Question: I am trying to add 1 column to my mode.cto file. Once I added and apply the following commands, I was not able to see previous data:
'''
composer archive create -t dir -n .
composer network install -a hash-health\@0.0.3.bna -c peerAdmin@hlfv1
composer network upgrade -c peerAdmin@hlfv1 -n hash-health -V 0.0.3
'''
But, I noticed every time there is a new docker instance running.

I want to see my old data.
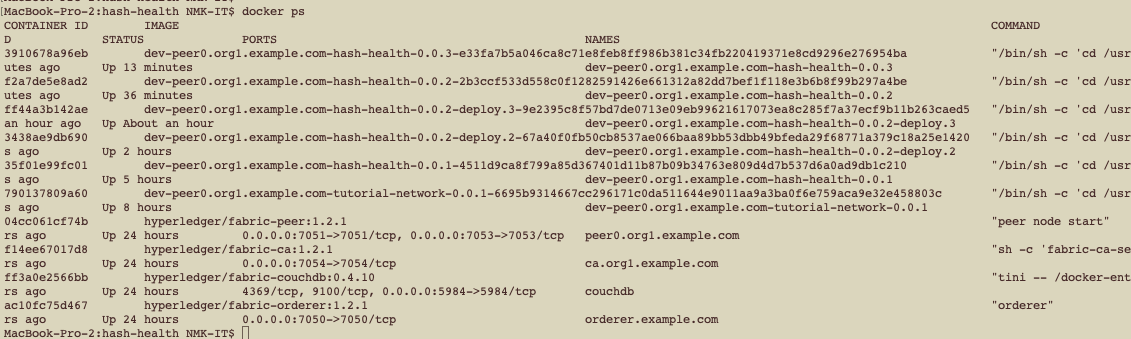
Answer: This link should provide you with help around your issue <URL>
Please be aware that Hyperledger Composer is now deprecated and you should focus on using the hyperledger fabric programming models. Of course you can continue to use hyperledger composer for education purposes if you wish